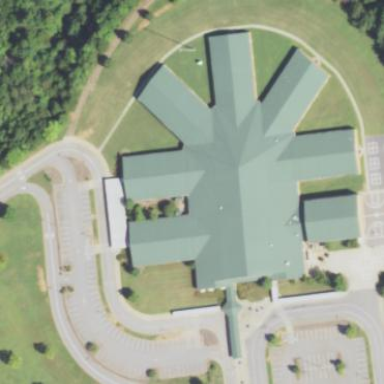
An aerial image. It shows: School building.